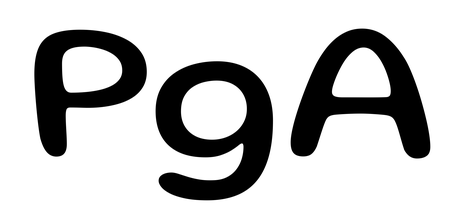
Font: Gluten_Regular